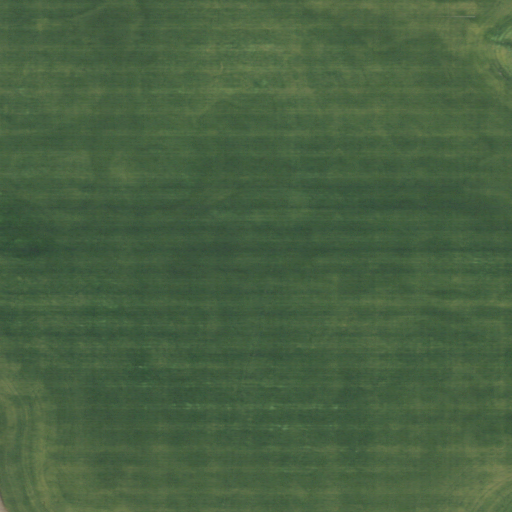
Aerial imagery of plain(s) in Montana named Tank Flat containing cultivated crops and grassland